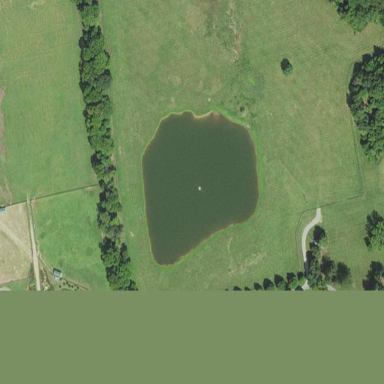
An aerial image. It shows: Serene pond surrounded by nature.